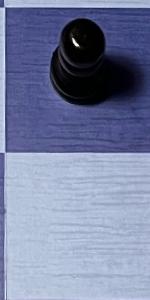
Label: Empty